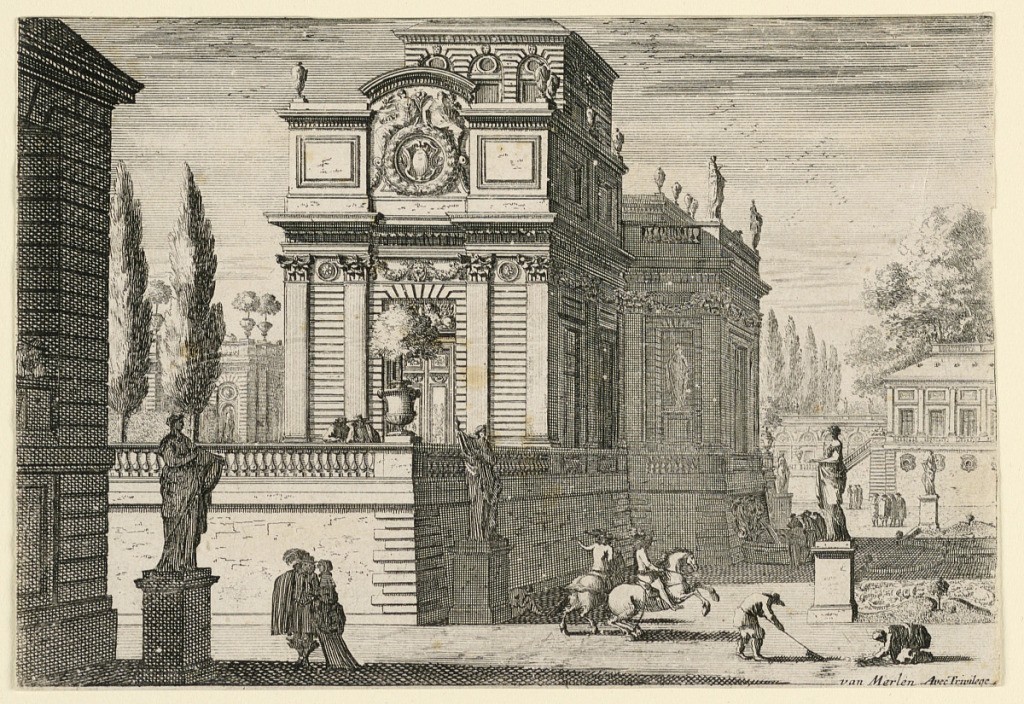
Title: A park of a castle
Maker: Jean Le Pautre, French, 1618–1682
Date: ca. 1650
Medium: Etching
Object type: Print
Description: Angle view of a park terrace with a casino, center. Two workment work on the bottom road before a garden pasture, right foreground. Two riders are near them. Address, bottom right: van Merlen Avec Priulege